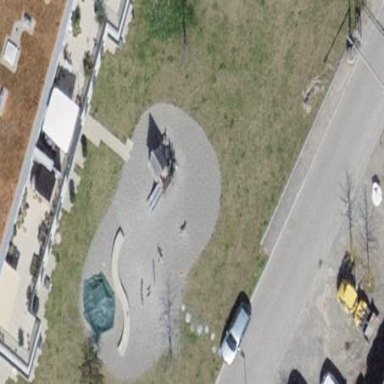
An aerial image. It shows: Playground area for leisure land.